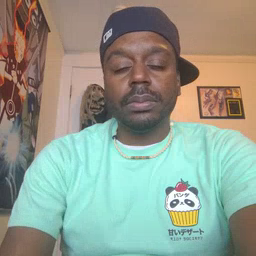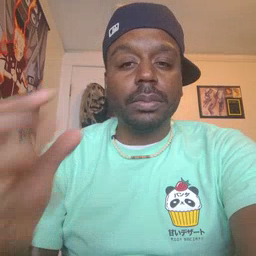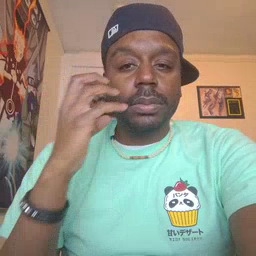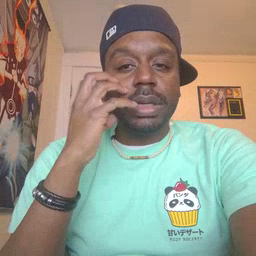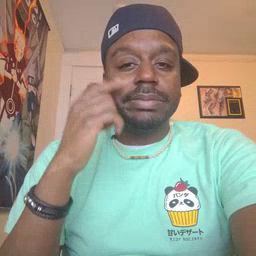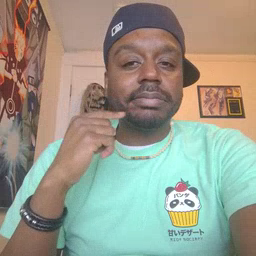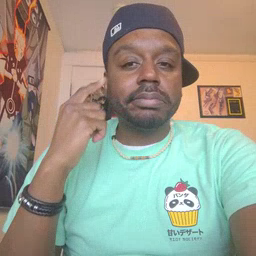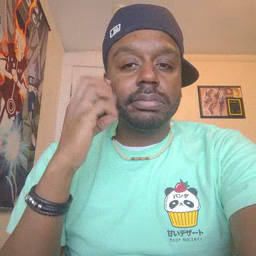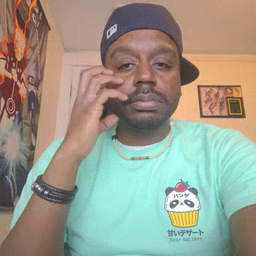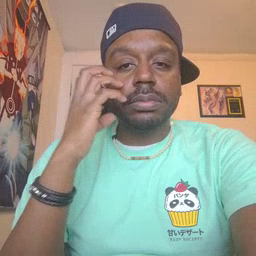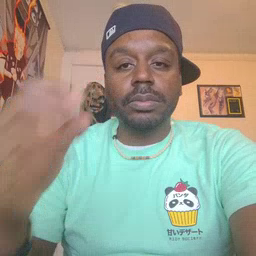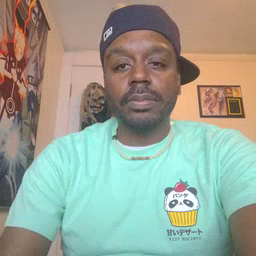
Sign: cheek